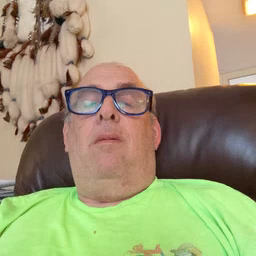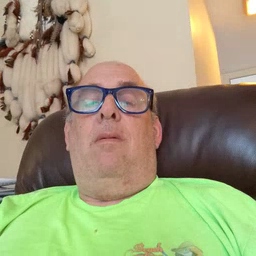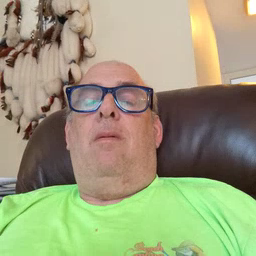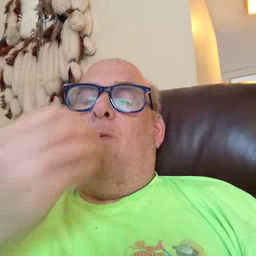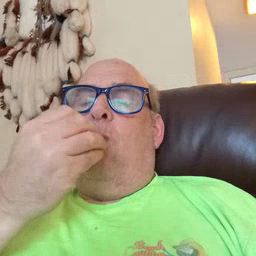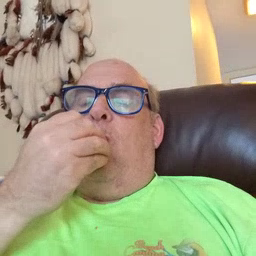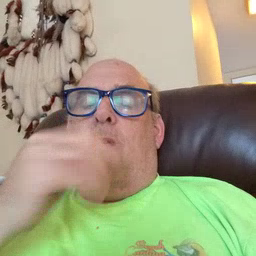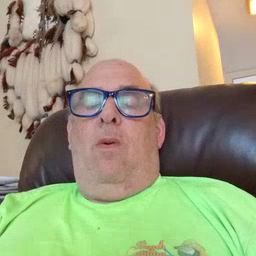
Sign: food